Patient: sex F, age 44
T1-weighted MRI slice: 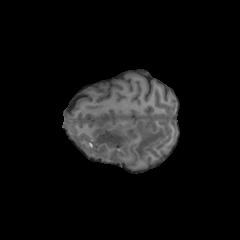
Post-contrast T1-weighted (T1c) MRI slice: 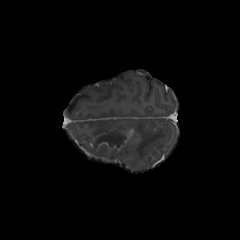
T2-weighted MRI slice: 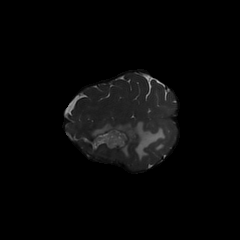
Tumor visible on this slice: yes
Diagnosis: Glioblastoma, IDH-wildtype
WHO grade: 4